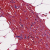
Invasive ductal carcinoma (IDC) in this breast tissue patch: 0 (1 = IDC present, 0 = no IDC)